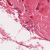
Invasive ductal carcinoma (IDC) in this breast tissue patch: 0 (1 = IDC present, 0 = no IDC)